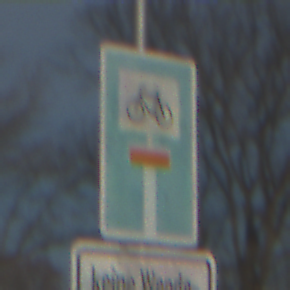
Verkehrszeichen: SackgasseRadverkehrDurchlaessig
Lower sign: HinweisGeaenderteVorfahrtVerkehrsfuehrungVerkehrsregelung3
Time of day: MorningAfternoon
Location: Outdoor (Nature)
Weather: PartlyCloudy
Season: NotSpecified
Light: Natural